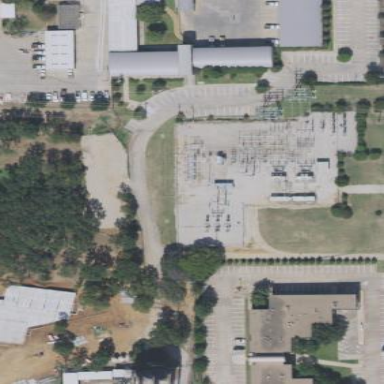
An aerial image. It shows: Outdoor distribution level power substation.